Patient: sex M, age 45
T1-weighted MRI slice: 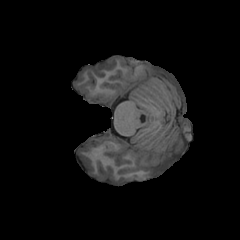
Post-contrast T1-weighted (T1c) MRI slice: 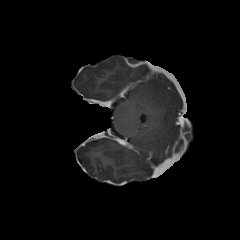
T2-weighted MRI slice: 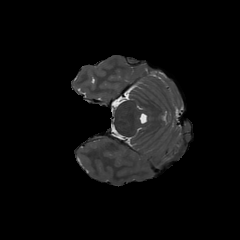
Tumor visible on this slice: no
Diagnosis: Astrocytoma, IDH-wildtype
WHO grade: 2